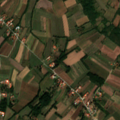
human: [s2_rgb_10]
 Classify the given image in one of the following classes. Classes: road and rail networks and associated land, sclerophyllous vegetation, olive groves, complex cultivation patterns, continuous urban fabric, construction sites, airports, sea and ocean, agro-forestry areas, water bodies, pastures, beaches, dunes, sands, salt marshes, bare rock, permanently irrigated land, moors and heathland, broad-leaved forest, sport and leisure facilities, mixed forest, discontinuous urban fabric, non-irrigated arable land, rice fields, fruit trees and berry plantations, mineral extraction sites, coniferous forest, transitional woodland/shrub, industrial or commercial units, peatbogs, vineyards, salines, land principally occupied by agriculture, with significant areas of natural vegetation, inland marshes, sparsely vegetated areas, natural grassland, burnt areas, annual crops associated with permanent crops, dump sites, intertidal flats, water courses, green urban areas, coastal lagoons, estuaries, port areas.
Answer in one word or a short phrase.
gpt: discontinuous urban fabric, complex cultivation patterns, land principally occupied by agriculture, with significant areas of natural vegetation